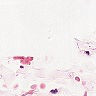
Metastatic tissue present: no